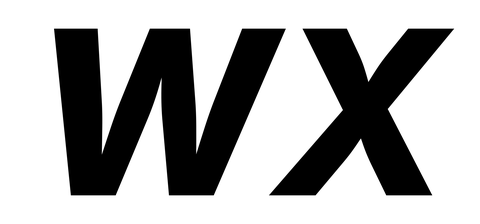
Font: Inter-Italic_ExtraBold_Italic